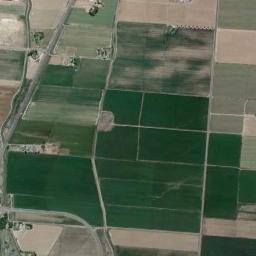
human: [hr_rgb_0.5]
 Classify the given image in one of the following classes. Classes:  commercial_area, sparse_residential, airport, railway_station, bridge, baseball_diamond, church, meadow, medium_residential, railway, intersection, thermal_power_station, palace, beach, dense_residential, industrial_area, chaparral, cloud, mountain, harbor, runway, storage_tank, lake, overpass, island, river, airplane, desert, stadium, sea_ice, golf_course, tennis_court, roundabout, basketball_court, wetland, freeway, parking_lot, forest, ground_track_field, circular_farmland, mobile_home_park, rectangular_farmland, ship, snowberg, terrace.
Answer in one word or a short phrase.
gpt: rectangular_farmland